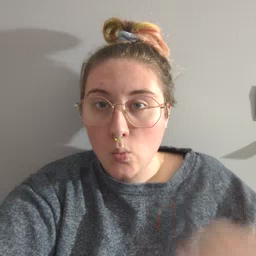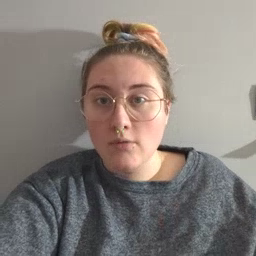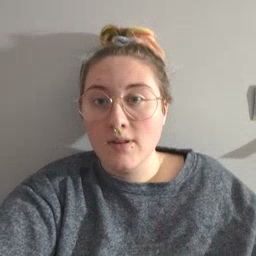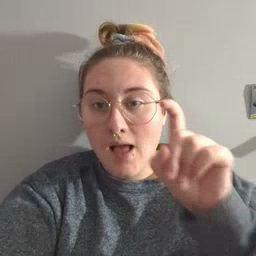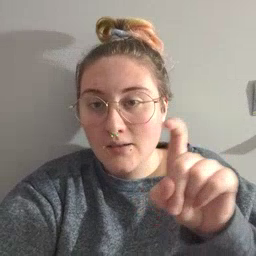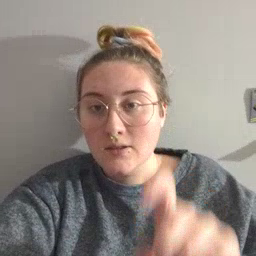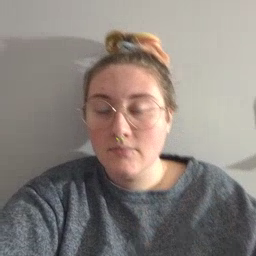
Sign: closet